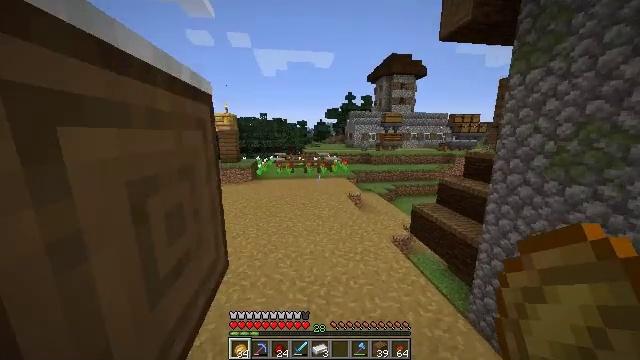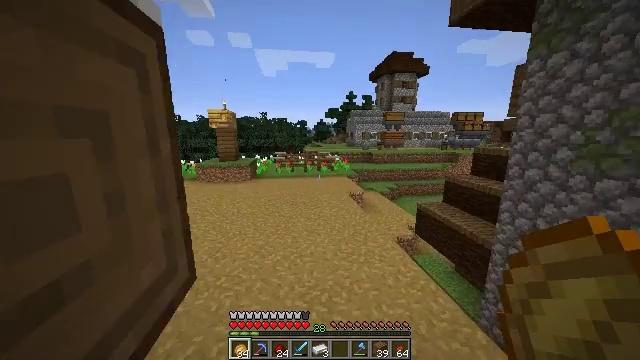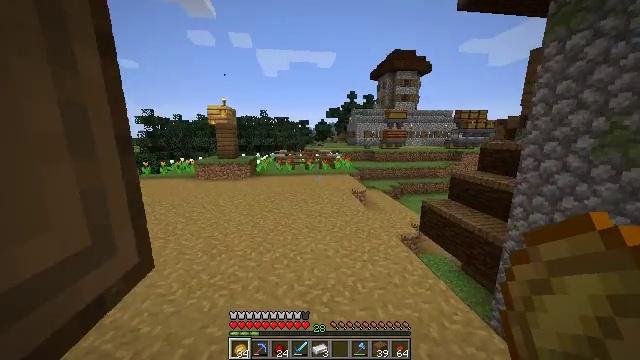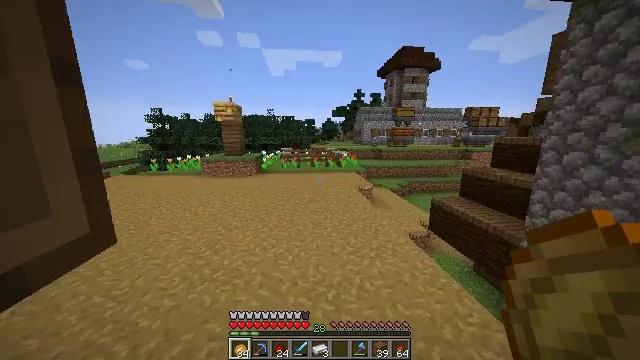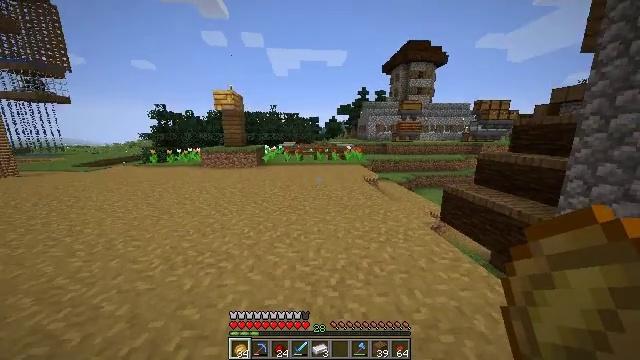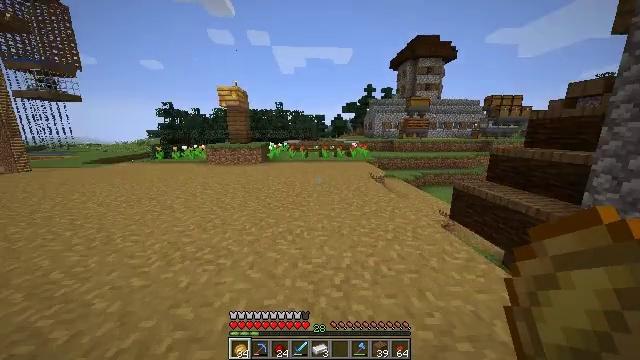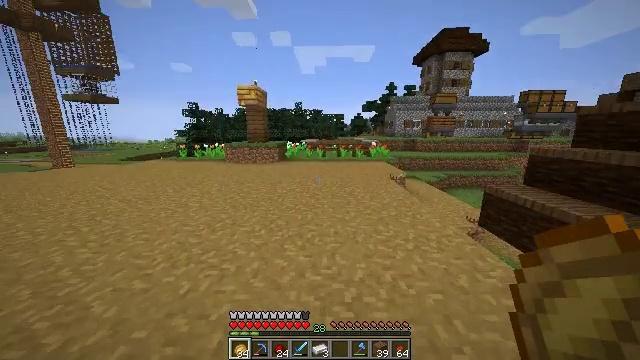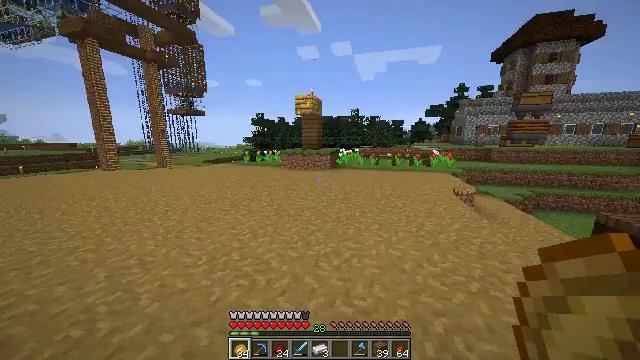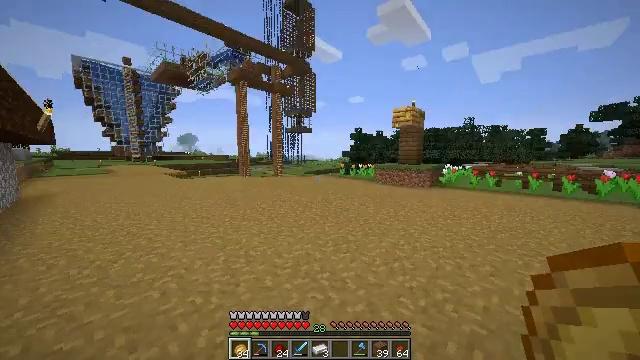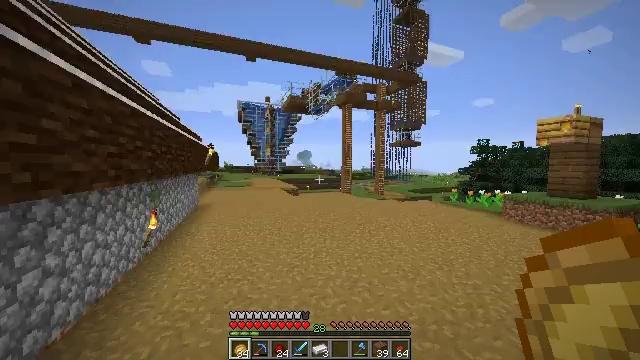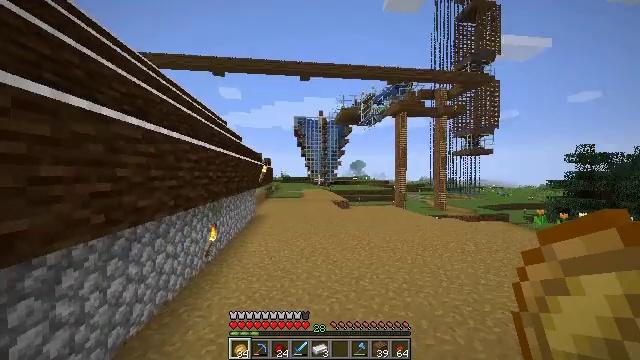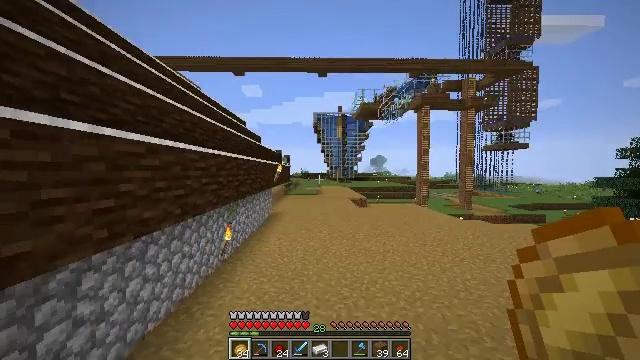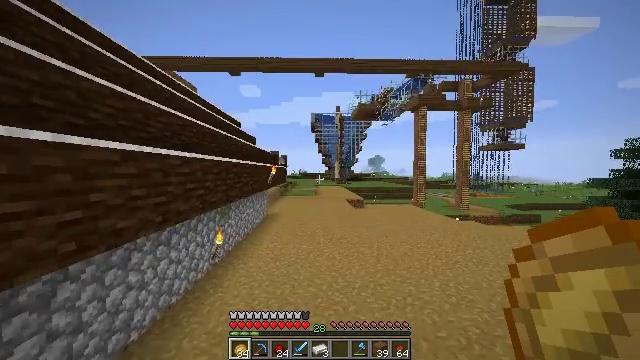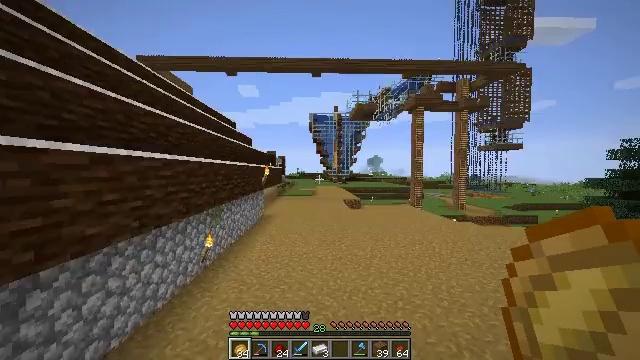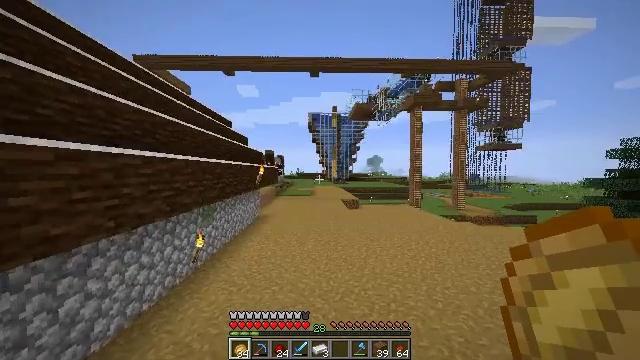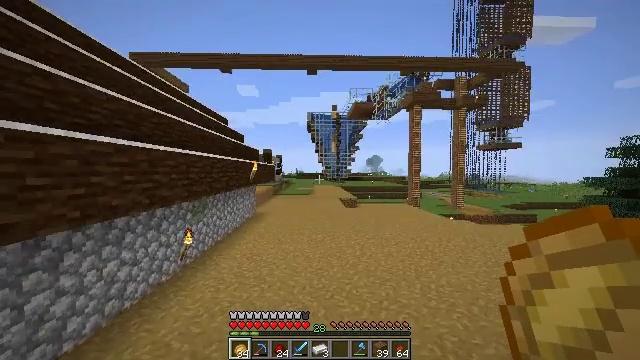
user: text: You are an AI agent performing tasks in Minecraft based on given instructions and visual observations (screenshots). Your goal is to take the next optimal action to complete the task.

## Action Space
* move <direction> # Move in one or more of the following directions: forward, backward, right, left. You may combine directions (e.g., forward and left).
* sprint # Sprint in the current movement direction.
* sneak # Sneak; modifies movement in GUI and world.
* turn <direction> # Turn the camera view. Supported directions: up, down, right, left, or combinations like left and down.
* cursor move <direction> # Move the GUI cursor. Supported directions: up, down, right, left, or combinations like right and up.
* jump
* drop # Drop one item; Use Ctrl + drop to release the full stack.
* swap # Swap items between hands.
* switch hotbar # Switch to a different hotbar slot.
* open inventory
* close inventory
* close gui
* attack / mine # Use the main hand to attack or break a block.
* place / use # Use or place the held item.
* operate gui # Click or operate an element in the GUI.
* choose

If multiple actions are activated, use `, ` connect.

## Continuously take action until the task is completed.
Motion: motion action
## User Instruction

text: Craft an item frame.
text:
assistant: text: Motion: move forward, jump
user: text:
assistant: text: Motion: move forward, jump
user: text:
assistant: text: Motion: move forward, turn left, jump
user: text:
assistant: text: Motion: move forward and move right, turn left, jump
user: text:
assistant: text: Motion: move forward and move right, turn left, jump
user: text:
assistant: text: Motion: move forward and move right, turn left, jump
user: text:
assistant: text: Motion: move forward and move right, turn left and up, jump
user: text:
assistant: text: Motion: move forward and move right, sprint, turn left and up, jump
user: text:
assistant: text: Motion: move forward and move right, sprint, turn left and up, jump
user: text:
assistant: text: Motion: move forward and move right, sprint, turn left and up, jump
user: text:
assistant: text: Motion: move forward and move right, sprint, turn left and down, jump
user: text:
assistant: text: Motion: move forward, sprint, jump
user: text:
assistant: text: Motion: move forward, jump
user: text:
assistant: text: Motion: move forward, jump
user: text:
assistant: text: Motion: move forward, jump
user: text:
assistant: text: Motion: move forward, jump
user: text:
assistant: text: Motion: move forward, turn left and up, jump
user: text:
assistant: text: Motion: move forward, turn left, jump
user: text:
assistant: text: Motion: move forward, sprint, turn left, jump
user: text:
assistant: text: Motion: move forward, sprint, turn left, jump
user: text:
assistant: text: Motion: move forward, sprint, jump
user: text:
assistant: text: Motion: move forward, sprint, turn left, jump
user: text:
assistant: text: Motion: move forward, turn left, jump
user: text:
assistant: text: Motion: move forward, jump
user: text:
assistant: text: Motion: move forward, jump
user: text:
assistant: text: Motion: move forward, jump
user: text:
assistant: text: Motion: move forward, jump
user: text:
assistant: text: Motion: move forward, jump
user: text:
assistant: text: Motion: move forward, jump
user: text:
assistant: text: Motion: move forward, jump